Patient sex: M
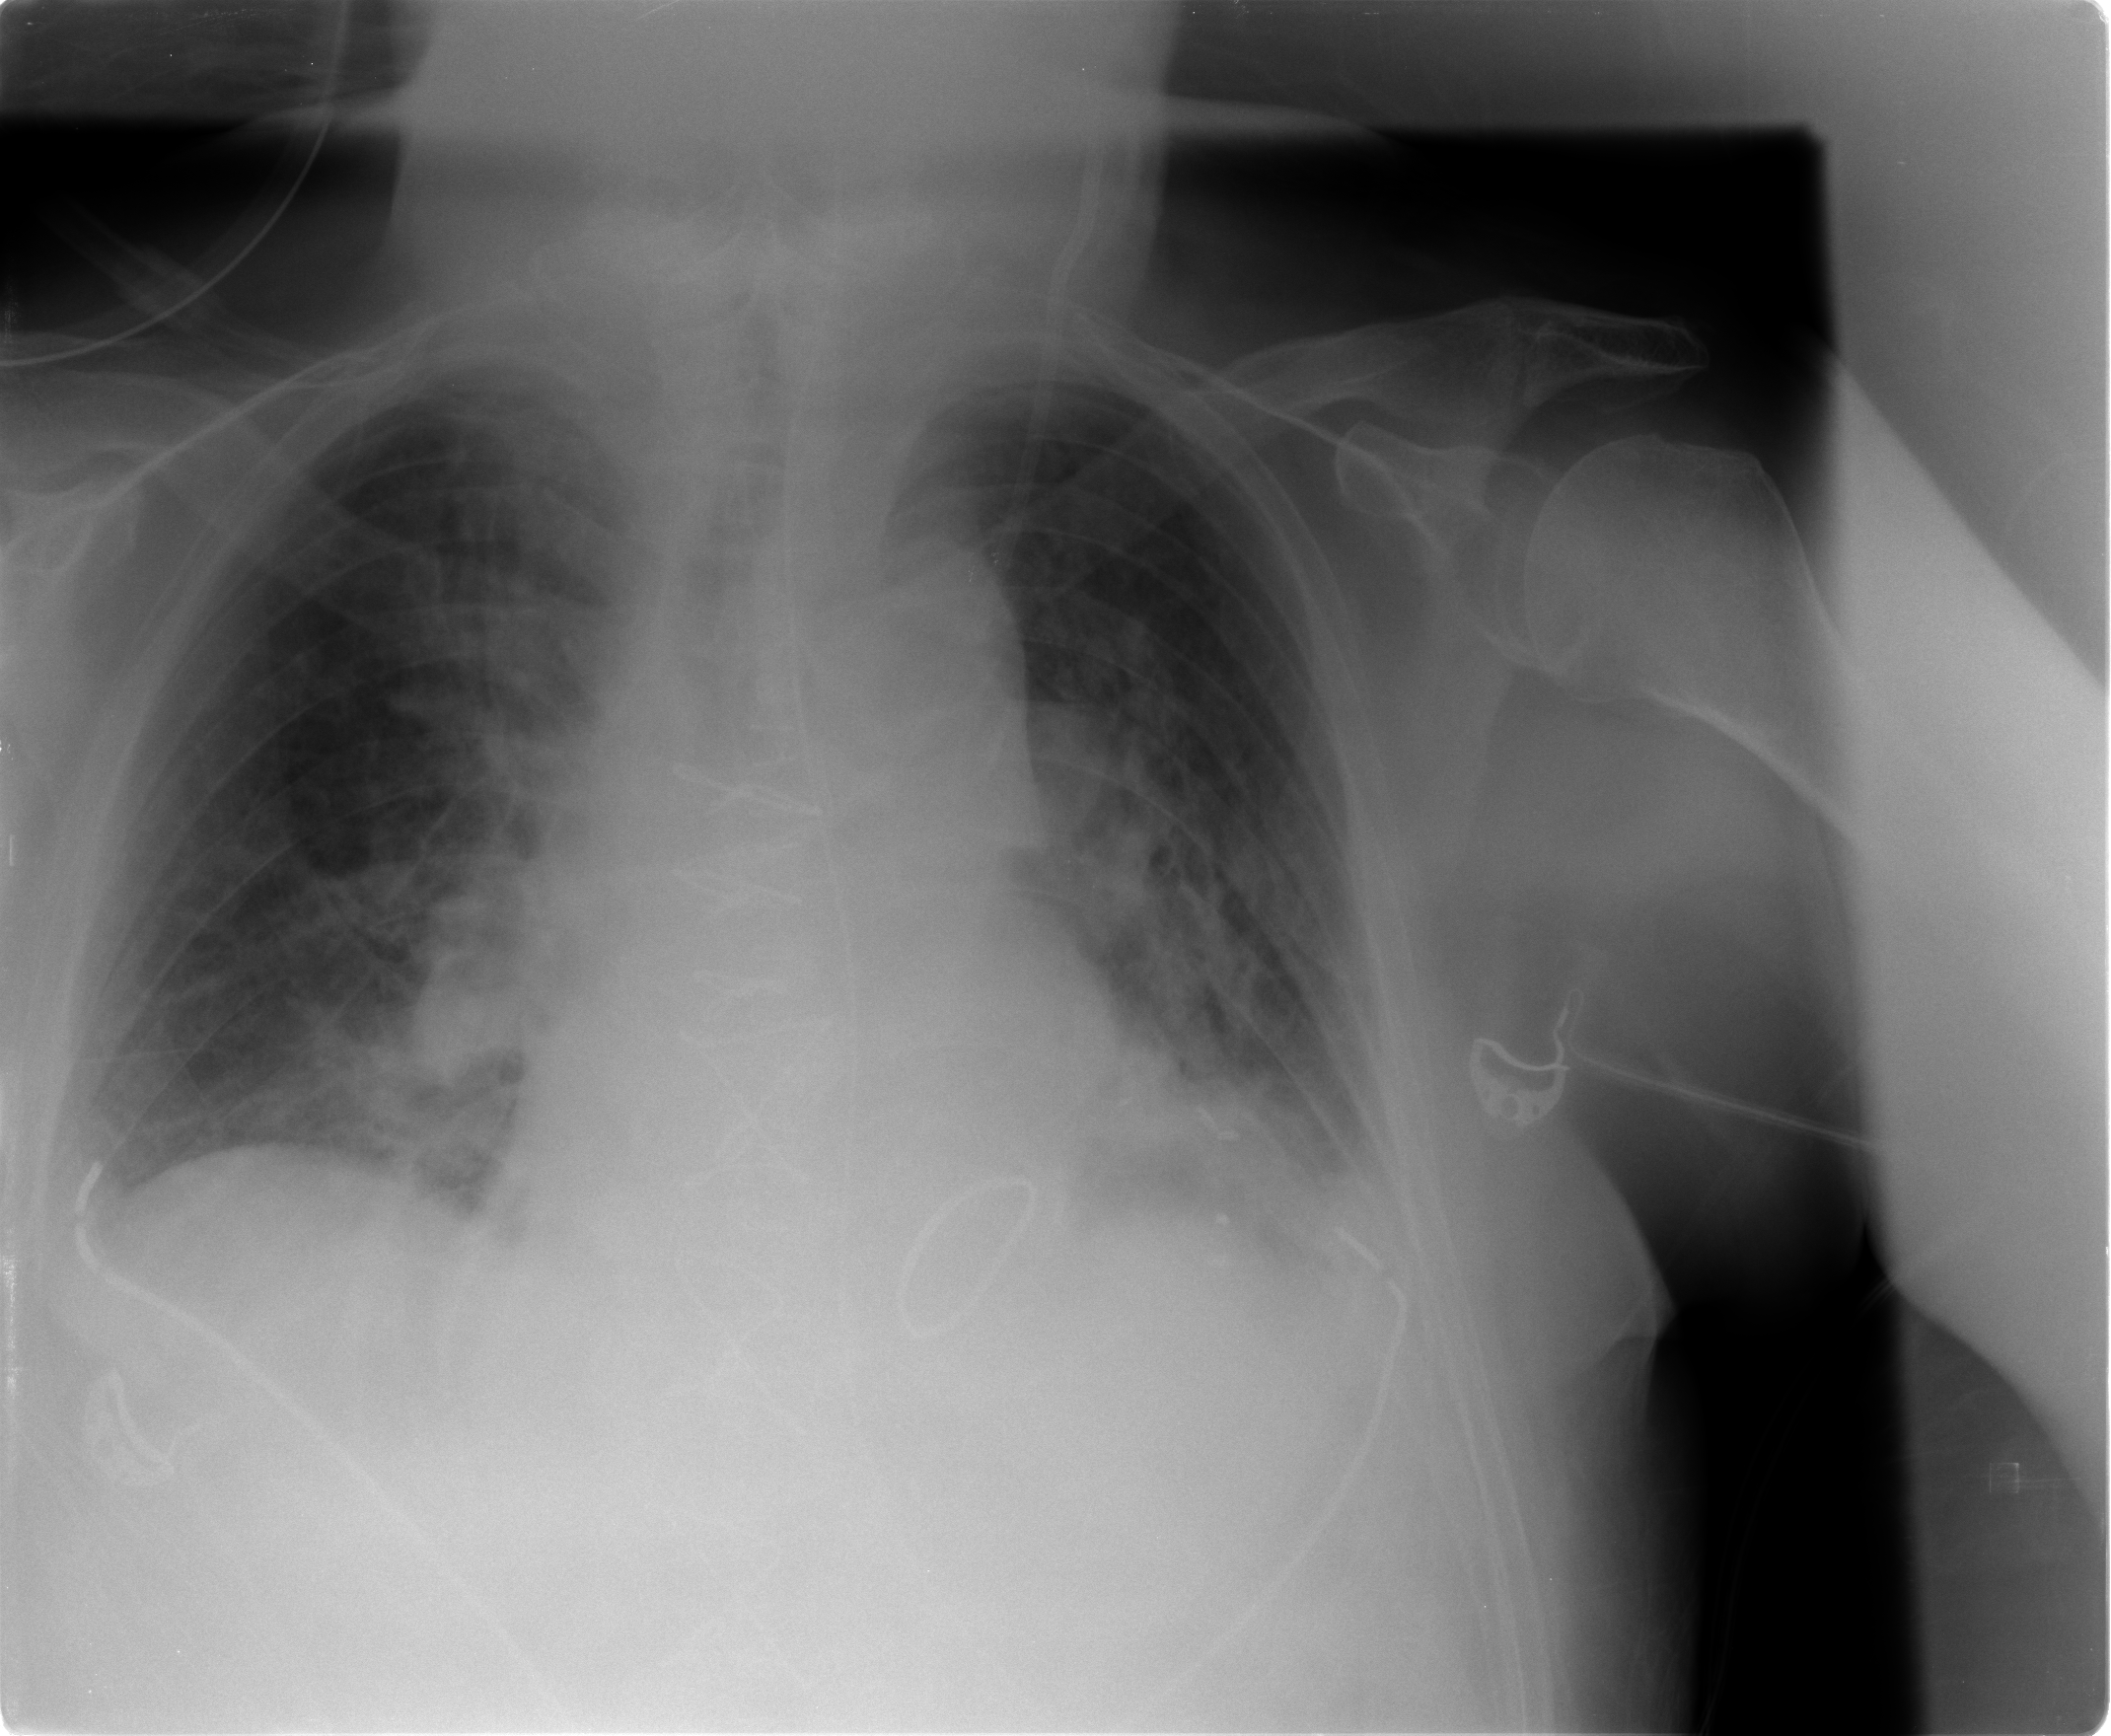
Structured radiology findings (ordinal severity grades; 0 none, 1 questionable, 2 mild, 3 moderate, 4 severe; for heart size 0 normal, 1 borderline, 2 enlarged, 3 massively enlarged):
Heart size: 2
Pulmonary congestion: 2
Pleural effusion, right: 1
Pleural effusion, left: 1
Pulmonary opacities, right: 2
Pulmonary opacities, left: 1
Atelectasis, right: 2
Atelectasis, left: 2